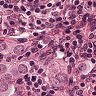
Metastatic tissue present: yes